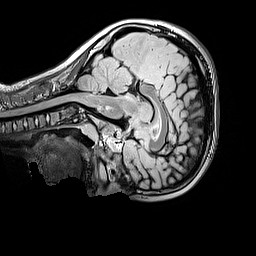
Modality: FLAIR
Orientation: sagittal
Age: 8
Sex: female
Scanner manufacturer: siemens
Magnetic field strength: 3 T
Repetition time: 5 s
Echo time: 0.388 s